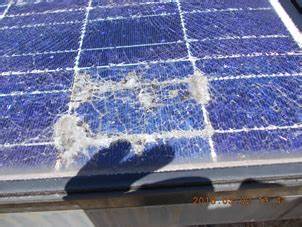
Label: Physical-Damage